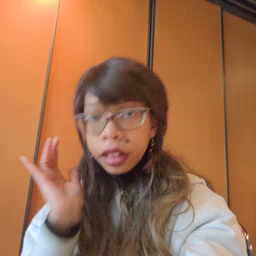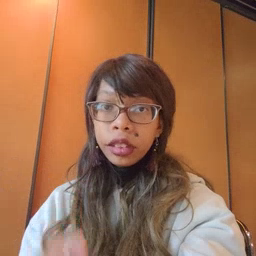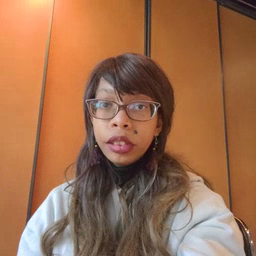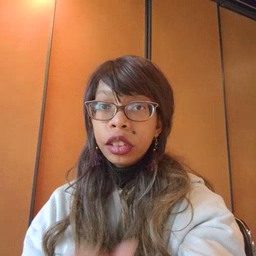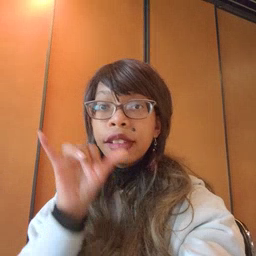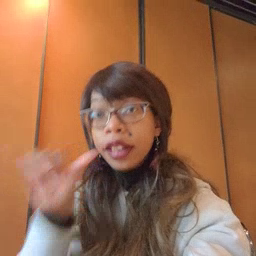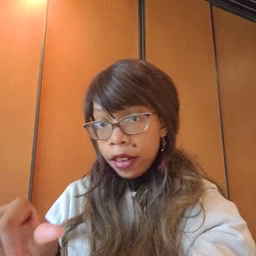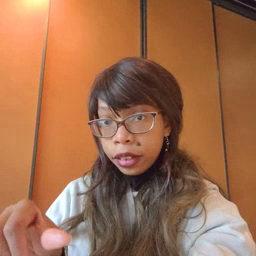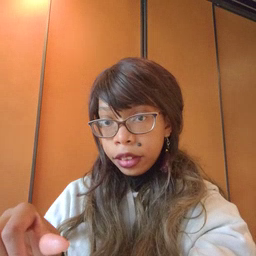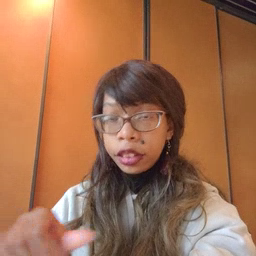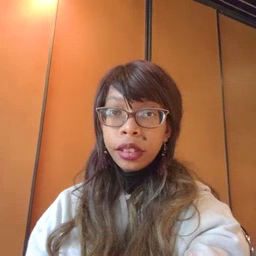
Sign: stay